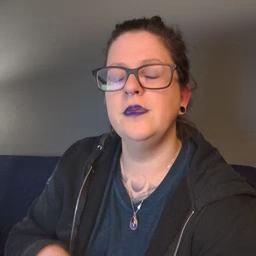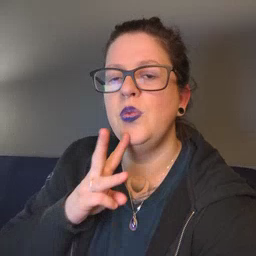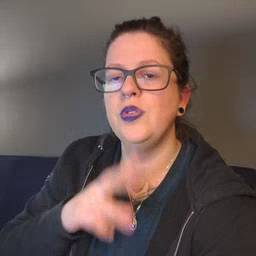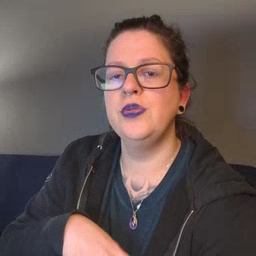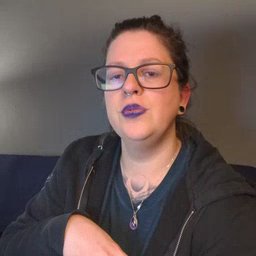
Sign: water